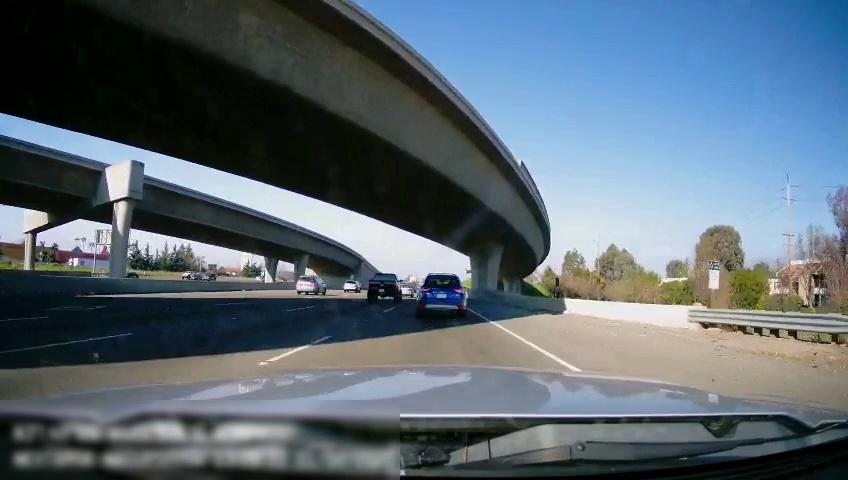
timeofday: Day
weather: Sunny
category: Drivable Space
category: Vehicles | SUV
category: Vehicles | Truck
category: Vehicles | Van
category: Vehicles | SUV
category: Lanes | Current Lane
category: Lanes | Current Lane
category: Lanes | Alternate Lane
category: Lanes | Alternate Lane
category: Traffic | Signs